二年级 · 算术

24 元

8 元

3 元

(1) 买 3 个文具盒需要多少钱?

(2) 4 样东西各买一个, 需要多少钱?
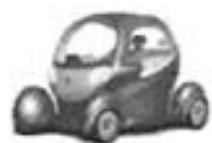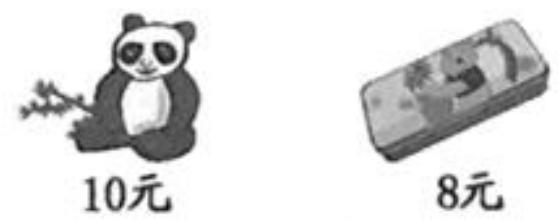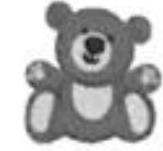
答案: 1) 解: $45+28=73$ (元) 答: 一共花了 73 元。

（2）解：100-45-10=45(元) 答: 应找回 45 元。

6. (1） $8 \times 3=24$ （元） 答: 买 3 个文具盒需要 24 元。

(2) $24+10+8+3=45$ （元） 答: 4 样东西各买一个, 需要 45 元。